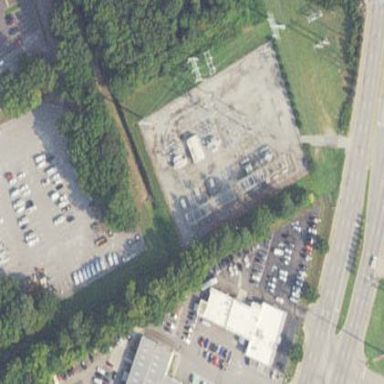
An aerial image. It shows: Power substation.